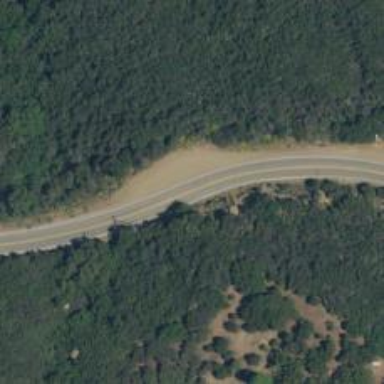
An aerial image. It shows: Rest area along the road.